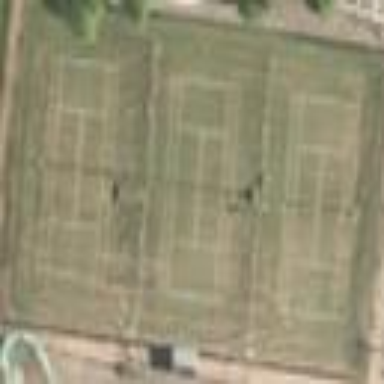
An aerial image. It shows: Tennis court on the leisure land pitch.